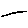
Label: line